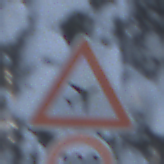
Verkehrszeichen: FlugbetriebLinks
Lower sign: Geschwindigkeit100
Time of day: MorningAfternoon
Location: Outdoor (Nature)
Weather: Clear
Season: Winter
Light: Natural